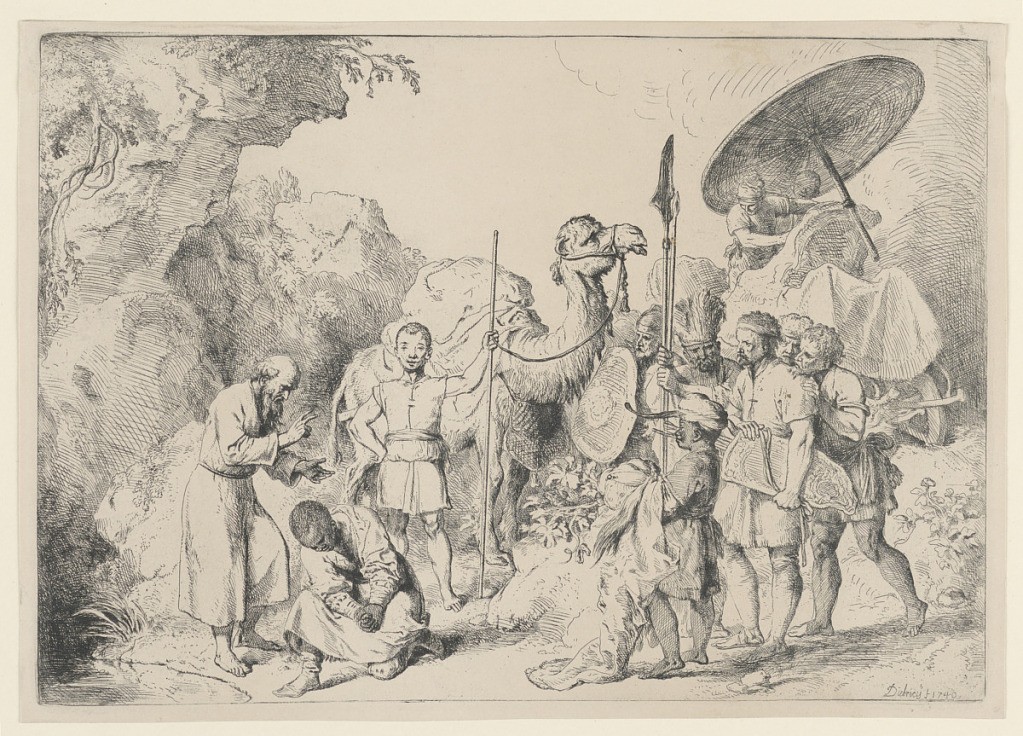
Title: St. Phillip Baptizing the Ethiopian
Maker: Christian Wilhelm Ernst Dietrich, German, 1712 - 1774
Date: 1740
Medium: Etching on paper
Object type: Print
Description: The baptism takes place in the left foreground before a group of men, some in oriental dress, and a camel. Inscribed, lower right: "Dietrich 1739".